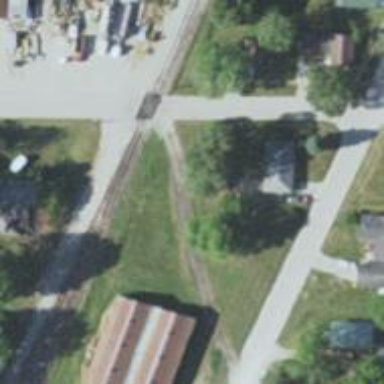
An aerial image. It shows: Alley classified as service road.